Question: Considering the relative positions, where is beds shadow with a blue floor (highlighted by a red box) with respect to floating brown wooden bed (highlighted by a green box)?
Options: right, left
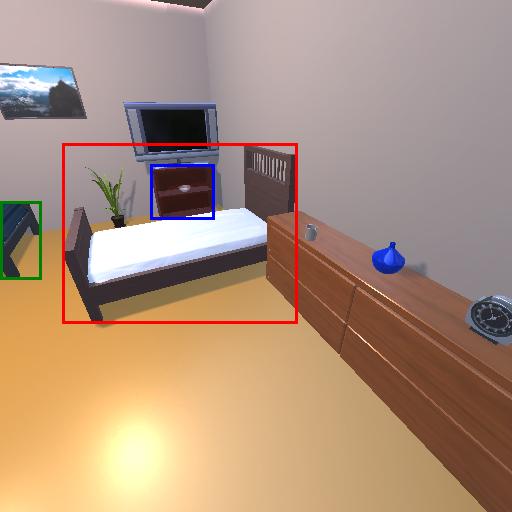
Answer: right